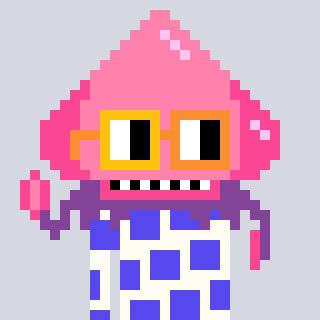
a pixel art character with square yellow and orange glasses, a squid-shaped head and a grayscale-colored body on a cool background